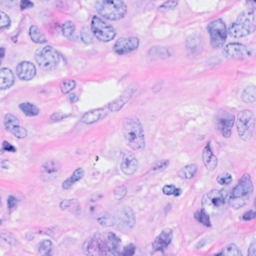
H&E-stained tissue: Breast